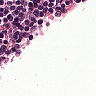
Metastatic tissue present: no